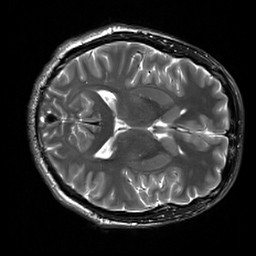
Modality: T2w
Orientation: axial
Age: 28
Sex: male
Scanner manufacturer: siemens
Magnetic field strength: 3 T
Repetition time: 7 s
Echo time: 0.09 s